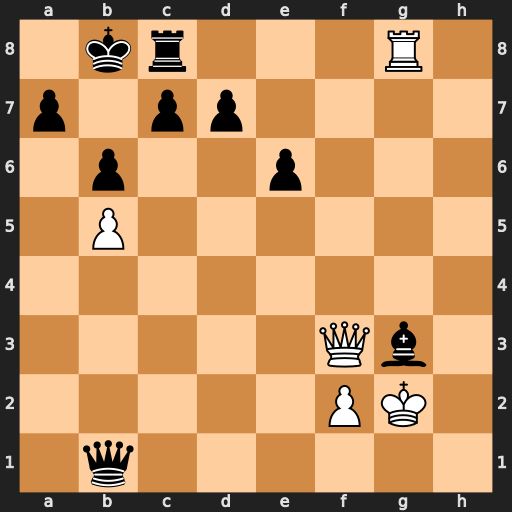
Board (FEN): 1kr3R1/p1pp4/1p2p3/1P6/8/5Qb1/5PK1/1q6
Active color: w
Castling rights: -
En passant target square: -
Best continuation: Rxc8+ Kxc8 Qa8#